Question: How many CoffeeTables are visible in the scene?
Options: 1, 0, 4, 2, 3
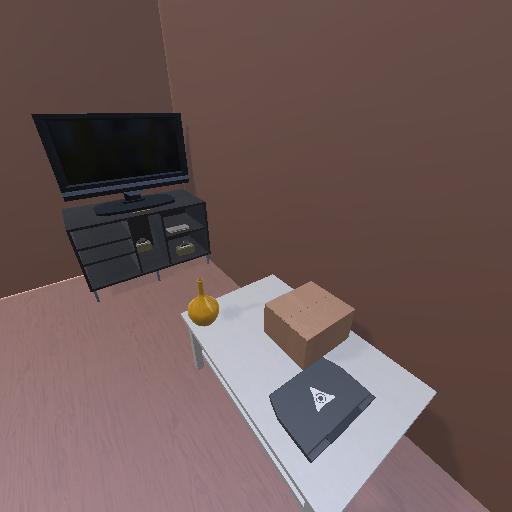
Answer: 1